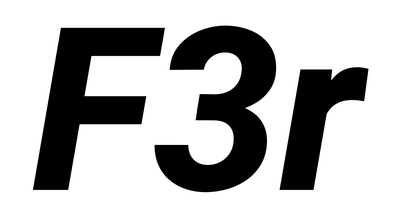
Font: Roboto-Italic_ExtraBold_Italic